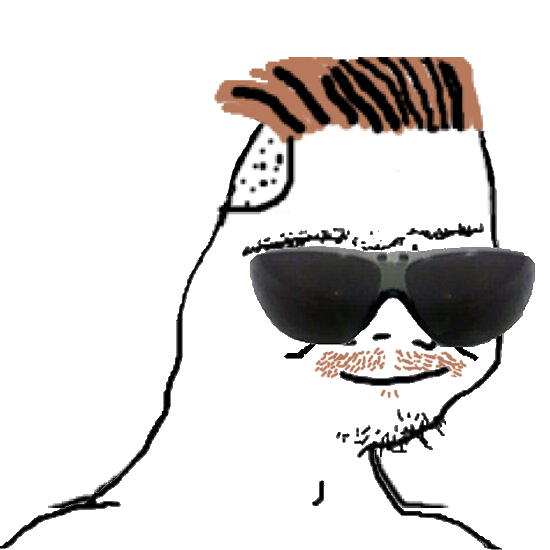
Label: 5_Boomer